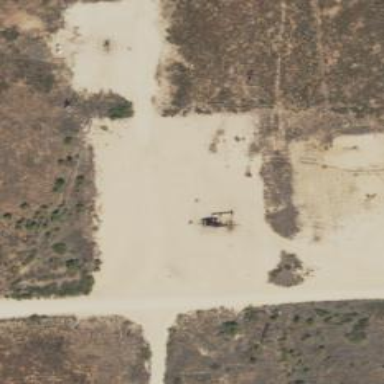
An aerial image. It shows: Petroleum well.